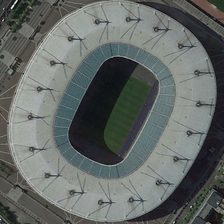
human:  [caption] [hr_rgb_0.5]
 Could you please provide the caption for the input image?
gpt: several buildings and green trees are around a stadium shaped like a ring runway .

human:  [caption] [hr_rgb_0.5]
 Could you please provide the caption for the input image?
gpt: several buildings and green trees are around a stadium shaped like a ring runway .

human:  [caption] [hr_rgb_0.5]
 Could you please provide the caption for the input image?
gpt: several buildings and green trees are around a stadium shaped like a ring runway .

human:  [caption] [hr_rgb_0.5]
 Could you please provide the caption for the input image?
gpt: several buildings and green trees are around a stadium shaped like a ring runway .

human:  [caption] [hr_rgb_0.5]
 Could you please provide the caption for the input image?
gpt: several buildings and green trees are around a stadium shaped like a ring runway .